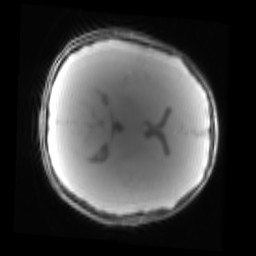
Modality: PDw
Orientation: axial
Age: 12
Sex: male
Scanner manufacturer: siemens
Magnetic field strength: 3 T
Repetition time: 0.25 s
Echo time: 0.00103 s